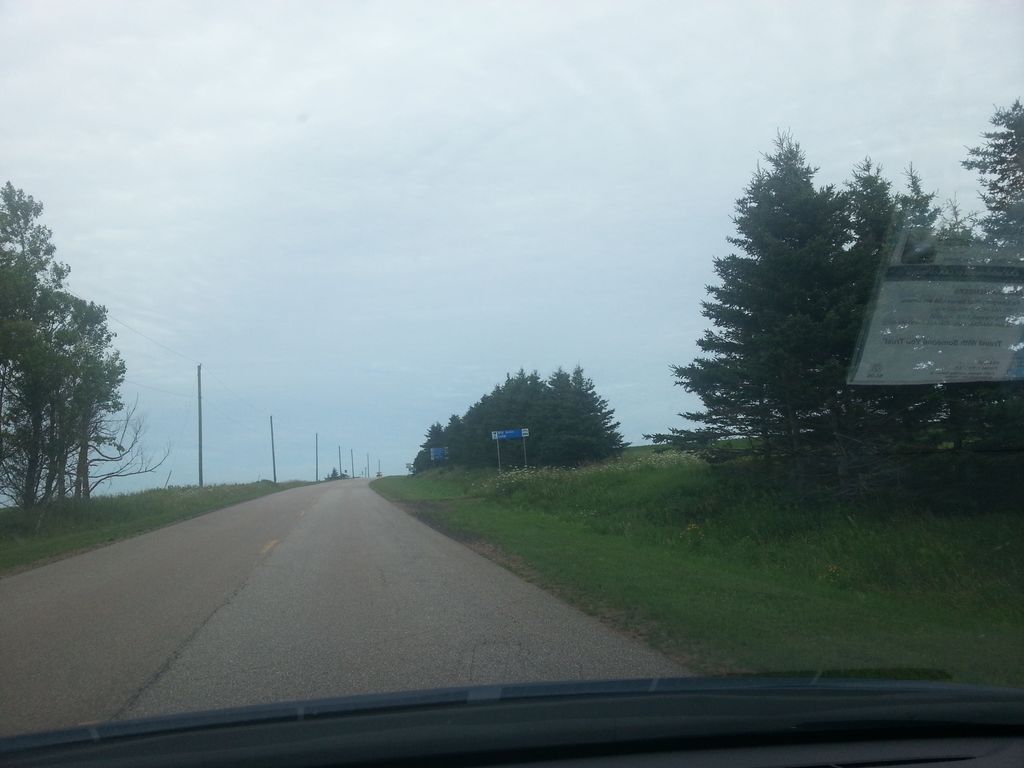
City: charlottetown